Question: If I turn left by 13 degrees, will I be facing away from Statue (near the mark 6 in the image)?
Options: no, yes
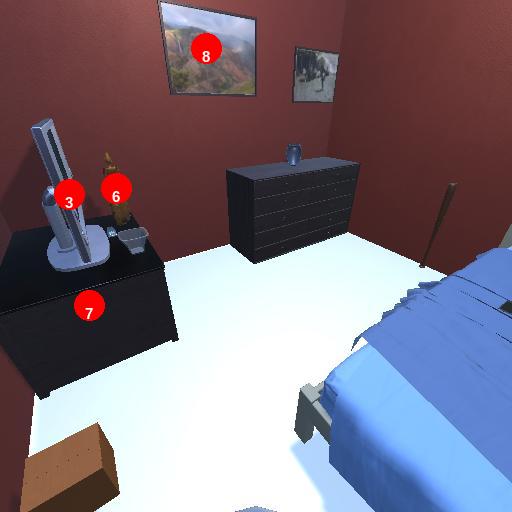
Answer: no